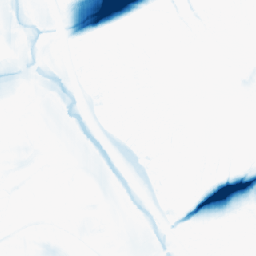
Category: morphological
Decomposition family: morphological_ellipse
Decomposition parameters: operation: closing
width: 50
height: 10
Upsampling method: nearest
Upsampling parameters: scale: 8
Upsampling scale: 8